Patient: sex F, age 63
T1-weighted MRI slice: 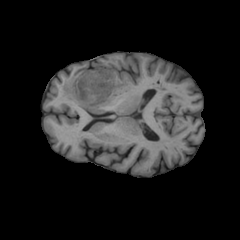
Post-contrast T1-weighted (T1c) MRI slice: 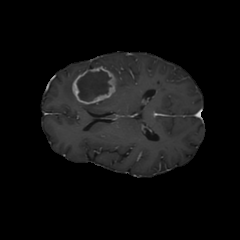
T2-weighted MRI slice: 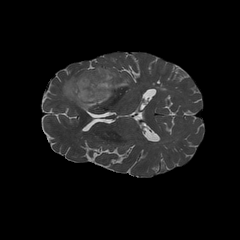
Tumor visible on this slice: yes
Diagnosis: Glioblastoma, IDH-wildtype
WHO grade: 4